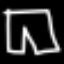
Label: pants